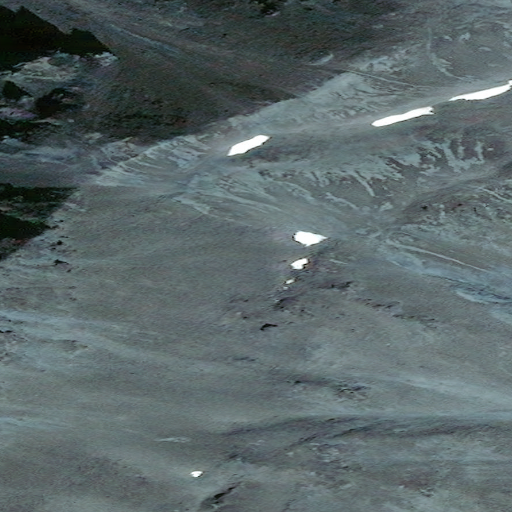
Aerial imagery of ridge(s) in Alaska named K’esugi Ridge containing only unknown